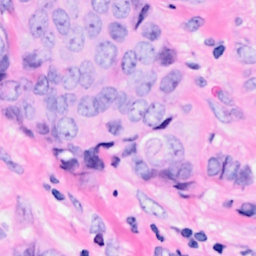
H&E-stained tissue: Breast